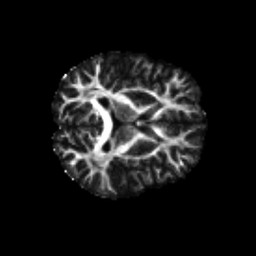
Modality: FA
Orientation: axial
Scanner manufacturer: siemens
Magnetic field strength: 3 T
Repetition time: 4.16 s
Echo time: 0.0806 s